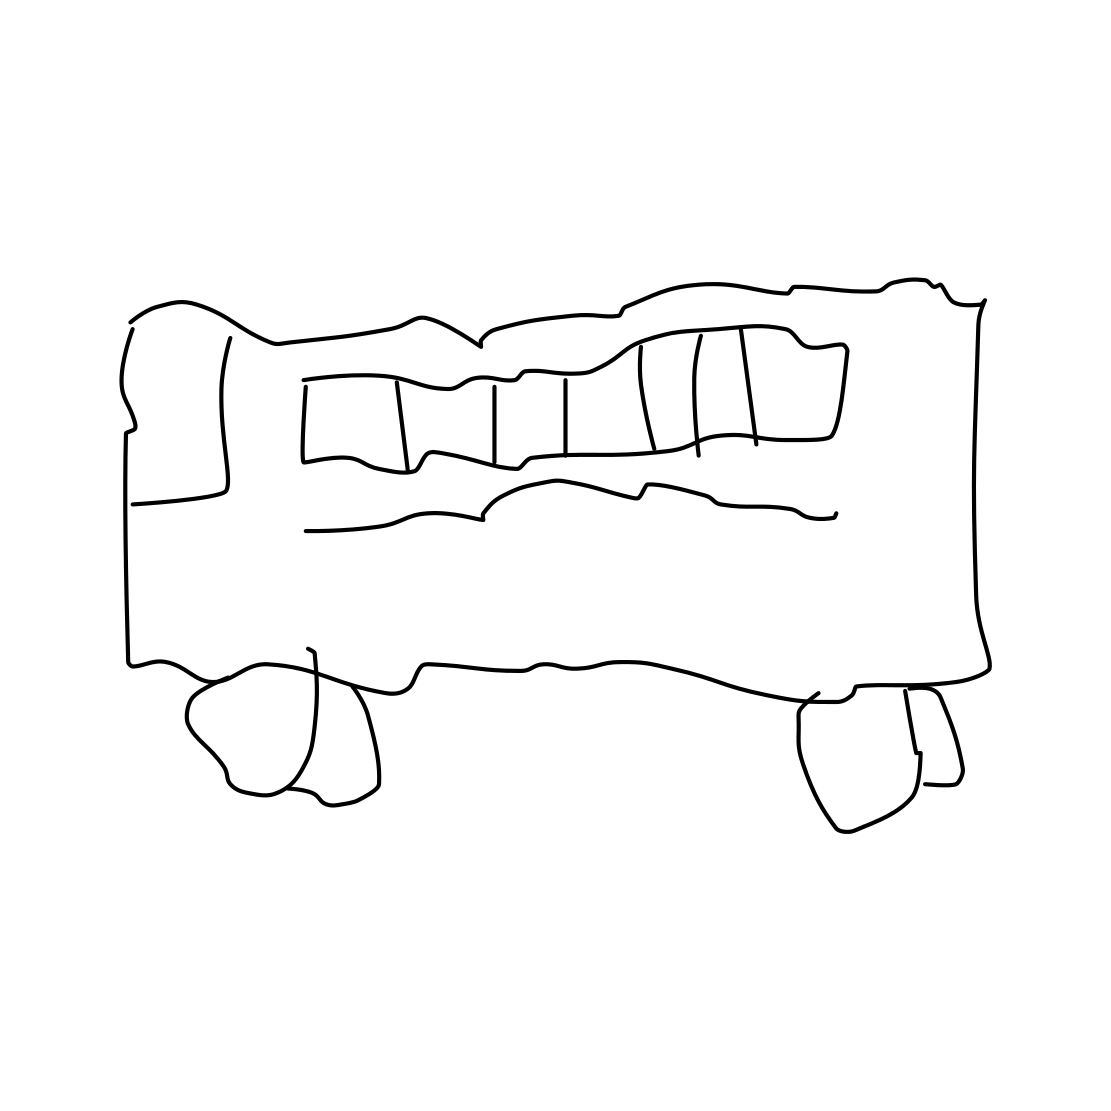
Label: bus